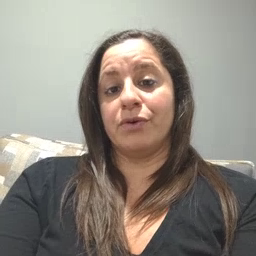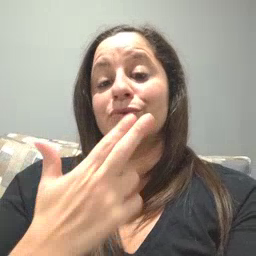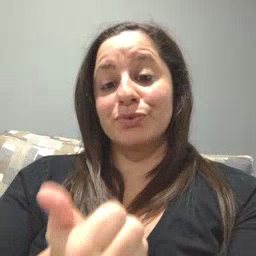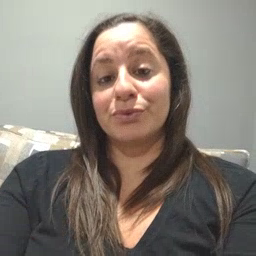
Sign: cute